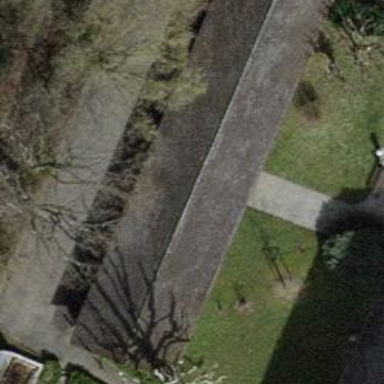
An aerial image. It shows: Footway tunnel passing through building.